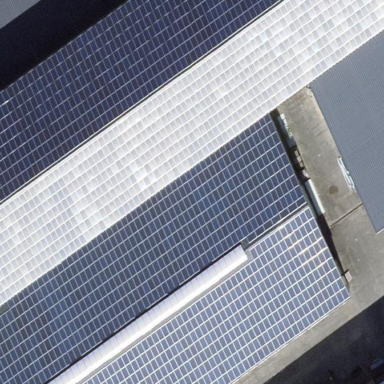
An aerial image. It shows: Solar power generator utilizing photovoltaic technology with solar photovoltaic panels.